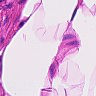
Metastatic tissue present: no